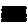
Label: tree